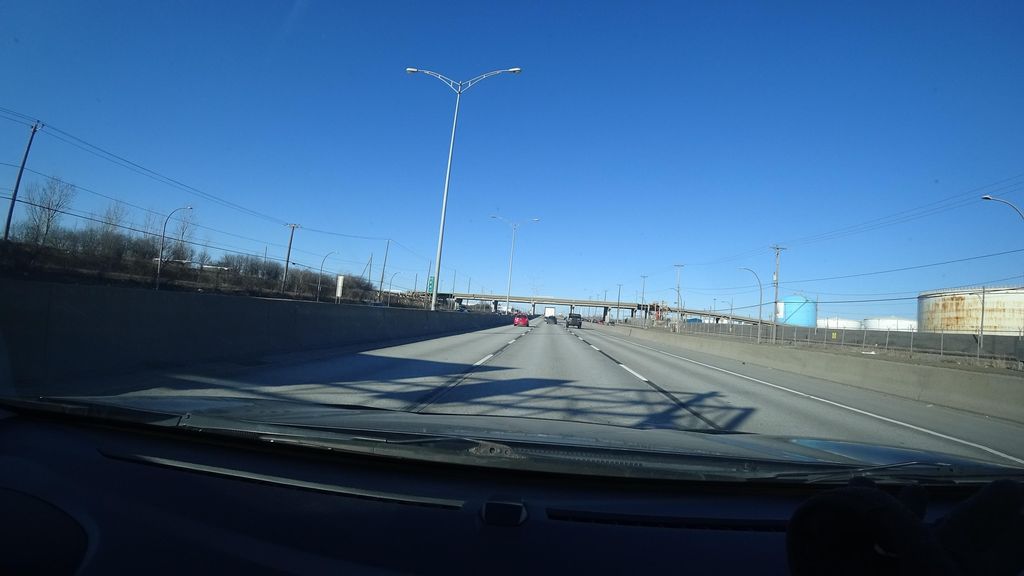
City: montreal